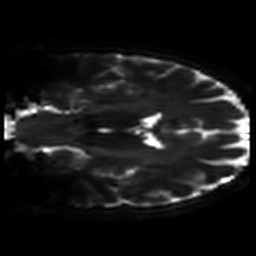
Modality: DWI
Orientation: coronal
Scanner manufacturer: philips
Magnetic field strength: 7 T
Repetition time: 9.612 s
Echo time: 0.073 s